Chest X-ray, AP view. Patient: 66 years old, sex M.
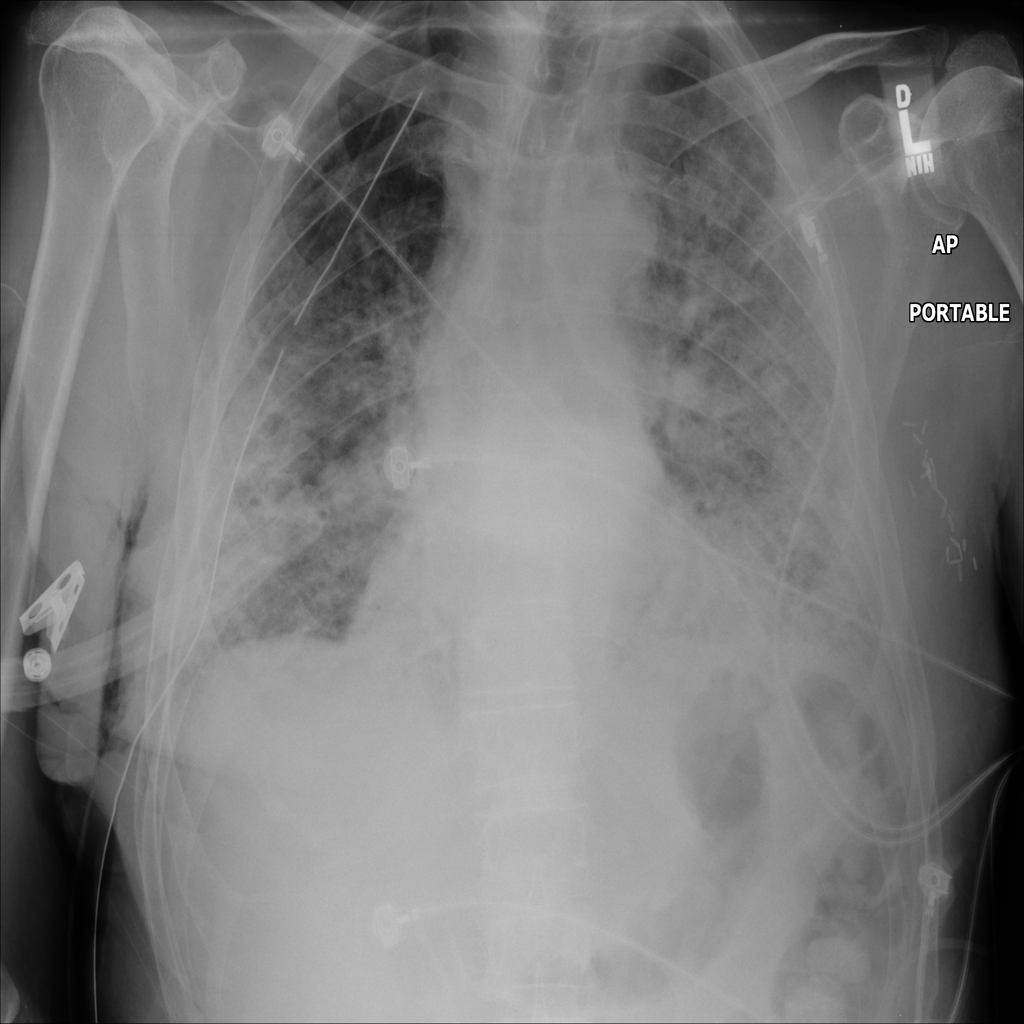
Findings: No Finding